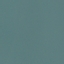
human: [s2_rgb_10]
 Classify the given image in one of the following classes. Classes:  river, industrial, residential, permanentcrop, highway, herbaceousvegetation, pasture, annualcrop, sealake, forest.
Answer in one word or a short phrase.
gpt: SeaLake